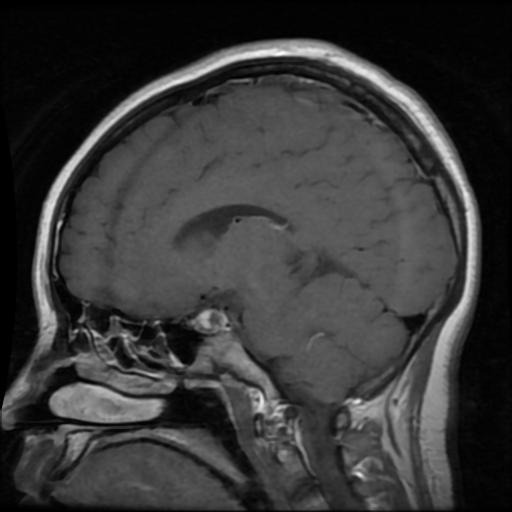
Label: pituitary